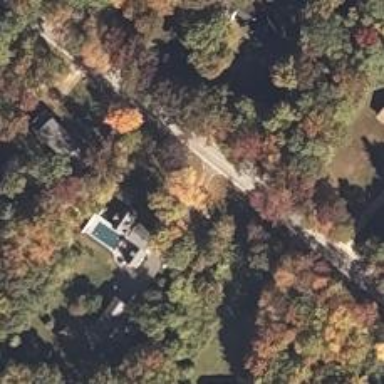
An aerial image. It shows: Driveway leading to service road.